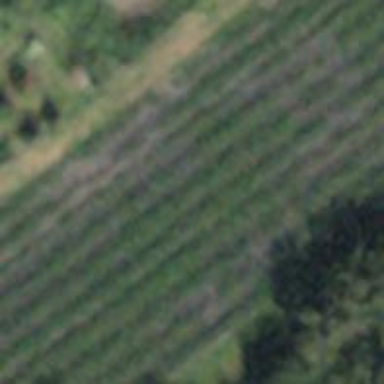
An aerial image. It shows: Vineyard where grapes are grown.